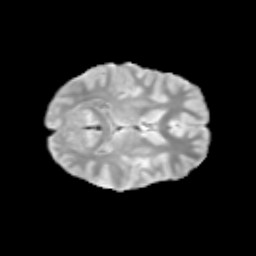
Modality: T2w
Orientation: axial
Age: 11
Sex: female
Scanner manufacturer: siemens
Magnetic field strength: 3 T
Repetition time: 3.8 s
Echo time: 0.07 s